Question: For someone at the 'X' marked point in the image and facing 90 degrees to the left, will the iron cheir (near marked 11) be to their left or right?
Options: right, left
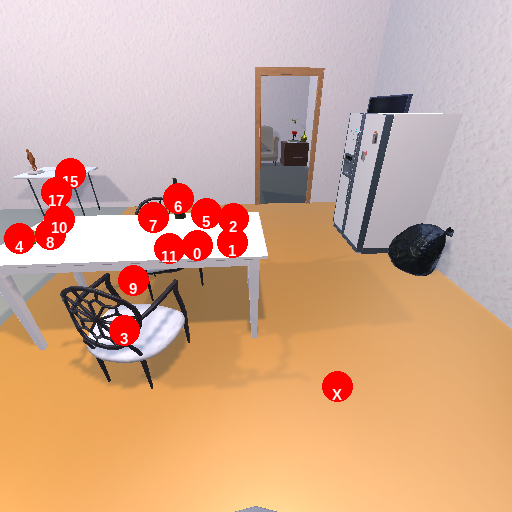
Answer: right